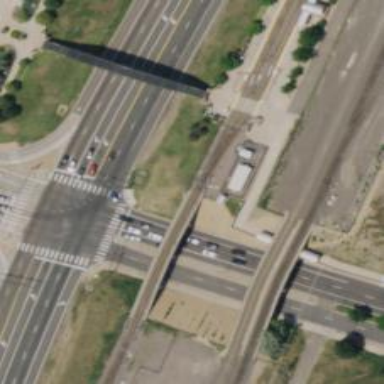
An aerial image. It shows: Light rail electrified with contact line.